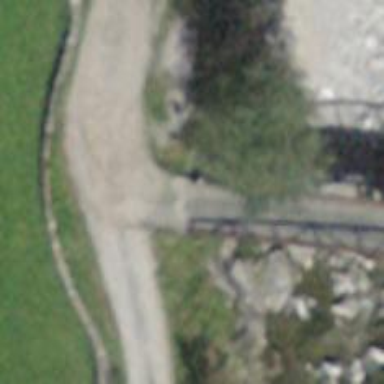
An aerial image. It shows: Footway on bridge.